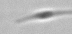
Label: Cylindrotheca_morphotype1